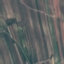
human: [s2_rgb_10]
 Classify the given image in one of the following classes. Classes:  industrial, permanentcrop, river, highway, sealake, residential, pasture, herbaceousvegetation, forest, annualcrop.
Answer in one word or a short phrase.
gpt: PermanentCrop